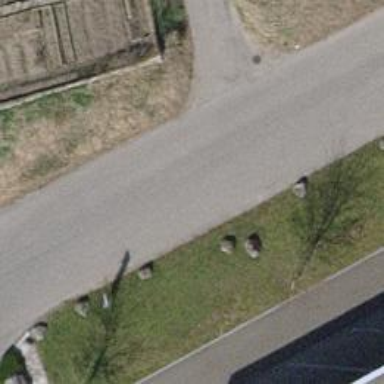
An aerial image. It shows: Driveway.